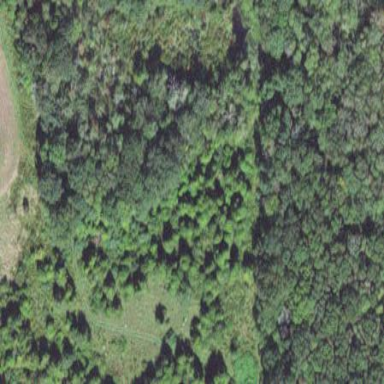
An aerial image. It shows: Woodland with needle-leaved trees.